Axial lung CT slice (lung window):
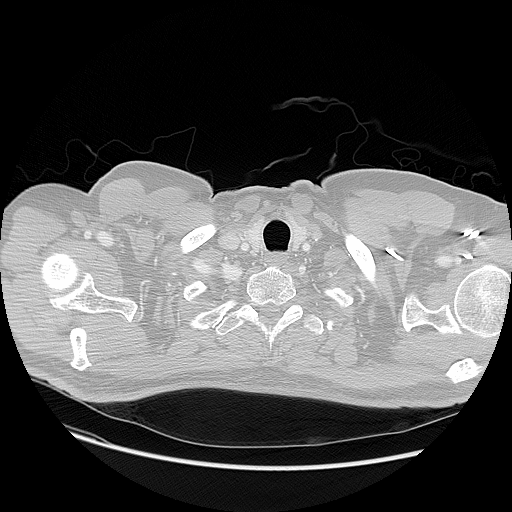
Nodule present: no